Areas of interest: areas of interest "Sport and cultural"
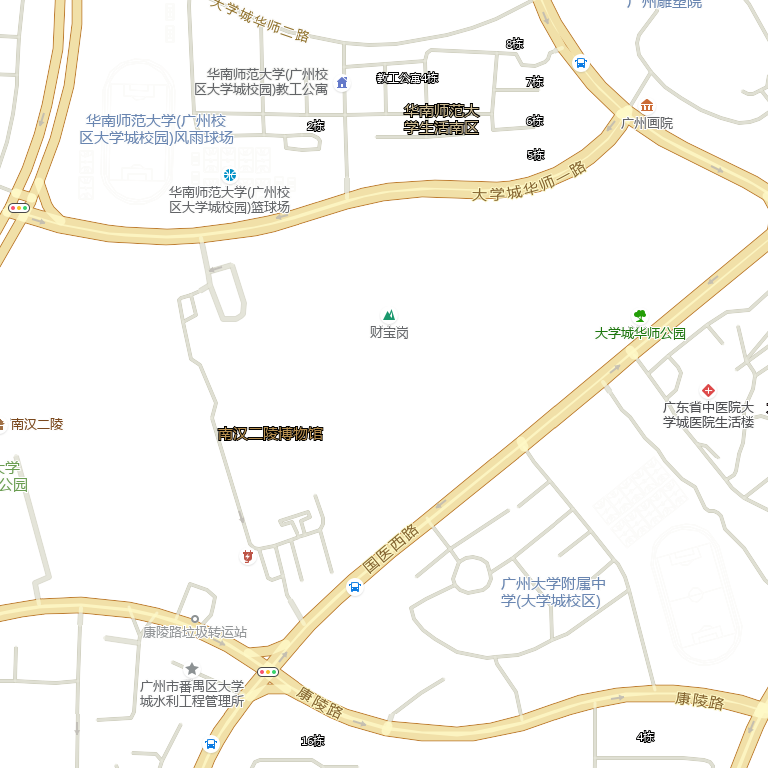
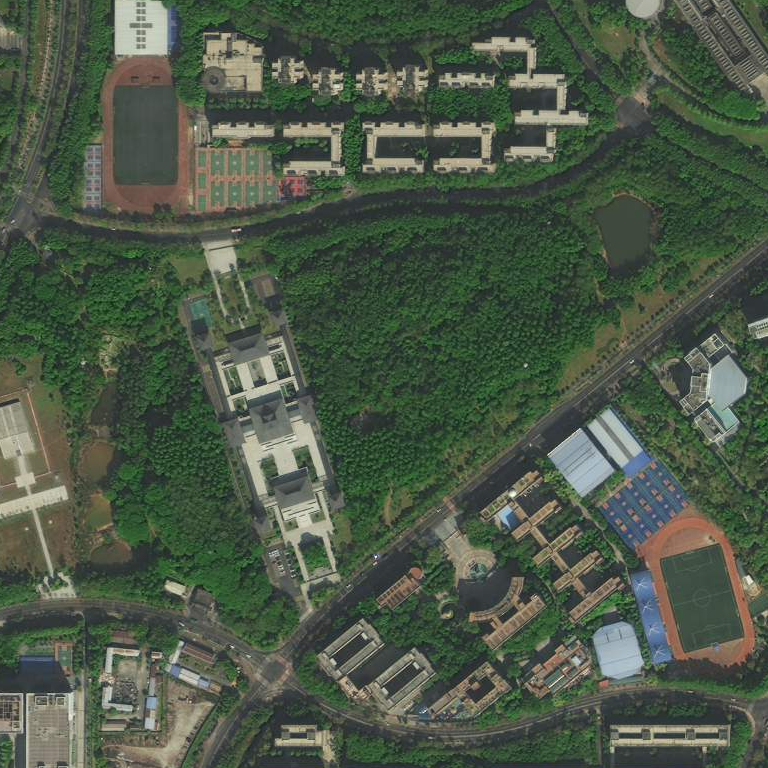